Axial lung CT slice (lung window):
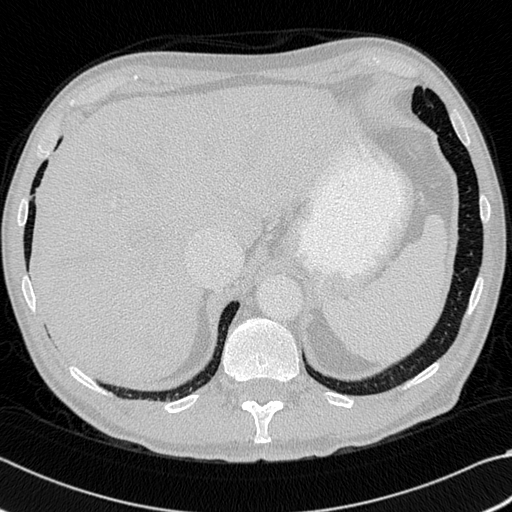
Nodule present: no